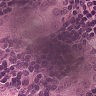
Metastatic tissue present: yes